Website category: sports
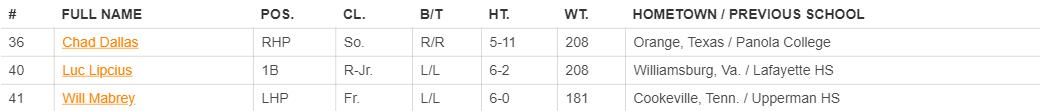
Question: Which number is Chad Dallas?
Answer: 36

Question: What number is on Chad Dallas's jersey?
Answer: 36

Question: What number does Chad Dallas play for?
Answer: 36

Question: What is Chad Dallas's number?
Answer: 36

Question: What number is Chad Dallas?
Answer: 36

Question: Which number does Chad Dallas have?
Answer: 36

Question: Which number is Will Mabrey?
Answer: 41

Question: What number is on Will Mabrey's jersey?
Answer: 41

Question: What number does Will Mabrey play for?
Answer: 41

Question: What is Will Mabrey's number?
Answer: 41

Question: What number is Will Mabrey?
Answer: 41

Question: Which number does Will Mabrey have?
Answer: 41

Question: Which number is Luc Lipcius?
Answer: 40

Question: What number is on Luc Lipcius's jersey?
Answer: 40

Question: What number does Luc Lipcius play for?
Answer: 40

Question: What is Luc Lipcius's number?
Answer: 40

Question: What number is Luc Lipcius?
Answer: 40

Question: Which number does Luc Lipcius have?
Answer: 40

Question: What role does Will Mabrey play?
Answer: LHP

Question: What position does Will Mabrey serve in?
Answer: LHP

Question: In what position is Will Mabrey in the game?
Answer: LHP

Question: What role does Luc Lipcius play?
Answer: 1B

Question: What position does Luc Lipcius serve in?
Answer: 1B

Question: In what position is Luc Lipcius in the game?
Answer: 1B

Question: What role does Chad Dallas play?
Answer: RHP

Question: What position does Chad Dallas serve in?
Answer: RHP

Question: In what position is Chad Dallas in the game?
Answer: RHP

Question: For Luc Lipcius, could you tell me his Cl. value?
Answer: R-Jr.

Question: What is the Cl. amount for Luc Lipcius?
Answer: R-Jr.

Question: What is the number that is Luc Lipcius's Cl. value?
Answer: R-Jr.

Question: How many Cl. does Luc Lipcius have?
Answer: R-Jr.

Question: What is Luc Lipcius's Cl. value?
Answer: R-Jr.

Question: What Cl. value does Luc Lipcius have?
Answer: R-Jr.

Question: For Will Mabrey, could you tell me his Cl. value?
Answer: Fr.

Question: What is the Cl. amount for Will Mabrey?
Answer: Fr.

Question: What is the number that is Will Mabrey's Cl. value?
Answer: Fr.

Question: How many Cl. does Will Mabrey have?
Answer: Fr.

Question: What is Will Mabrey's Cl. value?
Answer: Fr.

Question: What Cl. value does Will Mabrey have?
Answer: Fr.

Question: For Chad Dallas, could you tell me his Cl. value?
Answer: So.

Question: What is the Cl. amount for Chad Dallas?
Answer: So.

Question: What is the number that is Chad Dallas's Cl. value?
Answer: So.

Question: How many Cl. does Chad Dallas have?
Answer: So.

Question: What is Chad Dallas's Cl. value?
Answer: So.

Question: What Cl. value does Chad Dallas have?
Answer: So.

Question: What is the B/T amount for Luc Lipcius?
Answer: L/L

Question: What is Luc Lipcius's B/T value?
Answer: L/L

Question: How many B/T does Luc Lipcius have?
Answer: L/L

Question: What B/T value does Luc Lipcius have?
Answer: L/L

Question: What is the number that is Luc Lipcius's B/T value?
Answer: L/L

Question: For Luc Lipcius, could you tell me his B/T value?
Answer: L/L

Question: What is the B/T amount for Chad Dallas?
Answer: R/R

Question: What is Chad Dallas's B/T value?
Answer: R/R

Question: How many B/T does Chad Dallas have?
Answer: R/R

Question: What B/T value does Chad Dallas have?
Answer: R/R

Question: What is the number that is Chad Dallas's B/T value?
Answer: R/R

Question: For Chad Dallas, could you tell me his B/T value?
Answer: R/R

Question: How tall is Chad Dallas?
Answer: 5-11

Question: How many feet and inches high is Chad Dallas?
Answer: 5-11

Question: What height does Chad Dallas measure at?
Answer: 5-11

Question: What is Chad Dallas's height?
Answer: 5-11

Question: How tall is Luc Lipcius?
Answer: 6-2

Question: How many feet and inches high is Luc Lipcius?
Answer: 6-2

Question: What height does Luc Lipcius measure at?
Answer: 6-2